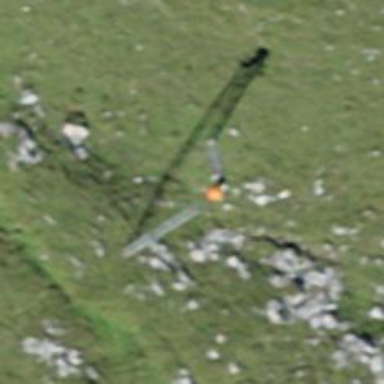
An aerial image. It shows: Pylon for aerialway.